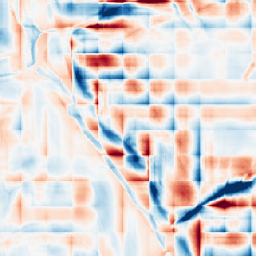
Category: wavelet
Decomposition family: wavelet_dwt
Decomposition parameters: wavelet: db2
level: 5
Upsampling method: area
Upsampling parameters: scale: 4
Upsampling scale: 4